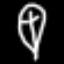
Label: leaf